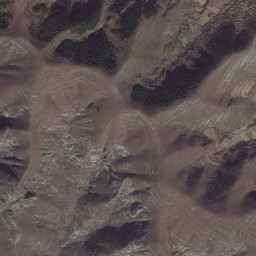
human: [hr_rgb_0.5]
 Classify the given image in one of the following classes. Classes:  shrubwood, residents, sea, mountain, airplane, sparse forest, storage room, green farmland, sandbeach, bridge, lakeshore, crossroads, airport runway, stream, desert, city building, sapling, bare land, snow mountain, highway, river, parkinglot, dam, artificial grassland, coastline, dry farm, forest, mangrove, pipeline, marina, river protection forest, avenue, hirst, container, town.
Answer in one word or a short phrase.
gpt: mountain